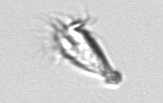
Label: Paratontonia_gracillima